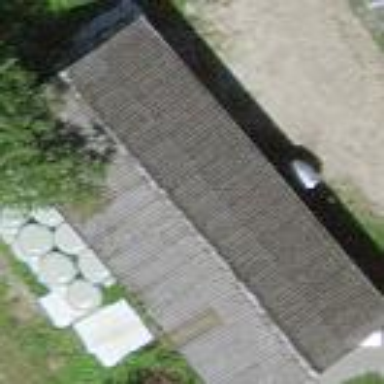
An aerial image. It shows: Shed.